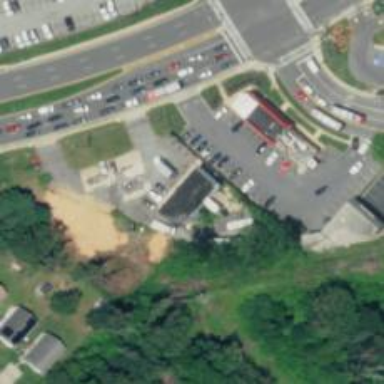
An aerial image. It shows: Convenience shop.